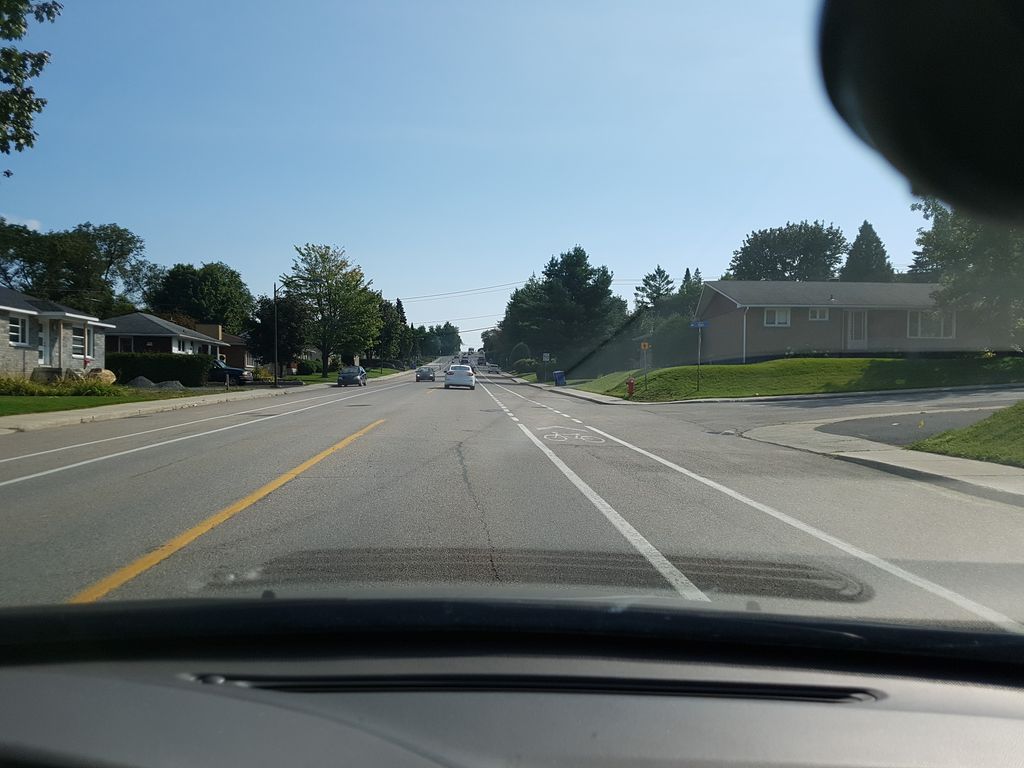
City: ottawa-gatineau